Breast ultrasound image
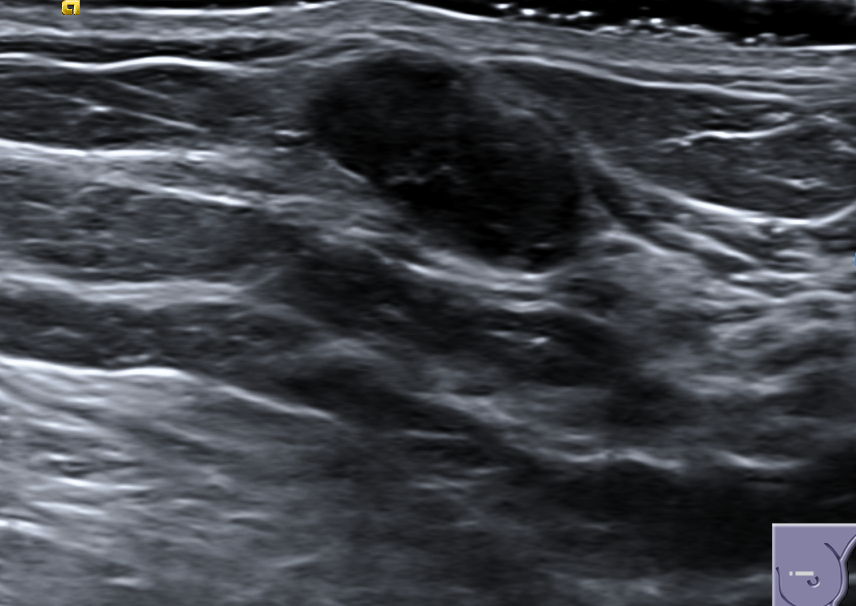
Diagnosis: benign